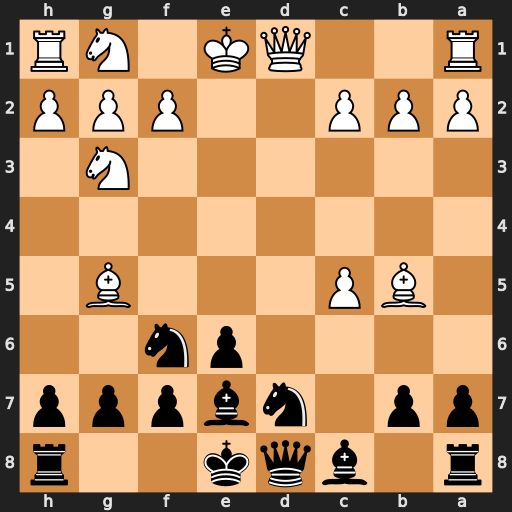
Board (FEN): r1bqk2r/pp1nbppp/4pn2/1BP3B1/8/6N1/PPP2PPP/R2QK1NR
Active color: b
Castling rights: KQkq
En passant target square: -
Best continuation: Qa5+ c3 Qxb5